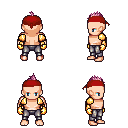
a pixel art fantasy rpg character, male body template, human, light skin, gold arm armor, metal pants, pink mohawk hairstyle, red bandana, gold gloves, four views (front, back, left, right), 2x2 character sprite sheet, small pixel art, hard edges, no anti-aliasing